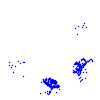
Particle: kaon